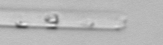
Label: Cerataulina_pelagica